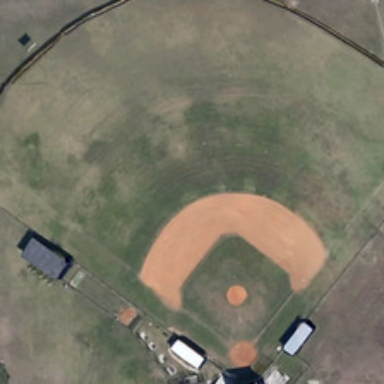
A baseball field is near several green trees .